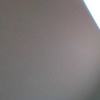
Label: space